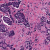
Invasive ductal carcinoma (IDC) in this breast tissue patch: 1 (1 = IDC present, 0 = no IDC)